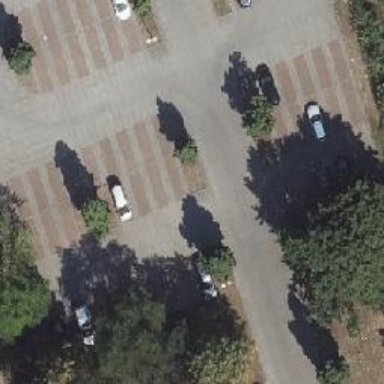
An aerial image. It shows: Parking aisle designed for service vehicles.